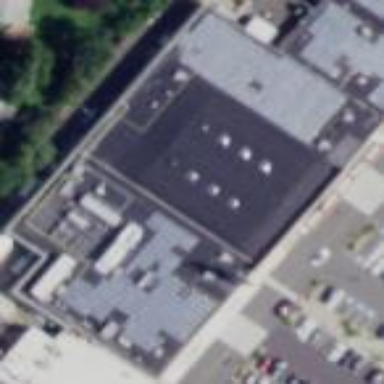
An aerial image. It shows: Supermarket with flat grey roof.